Question: I'm using OpenCV 2.9 c++, found a contour in an image with 'findContours' and its bounding box:

The next step would be to get all contour points, which are stored in a 'vector<Point>', between S and E and likewise on the opposite edge (where the Contour arrow is pointing at). I've no clue how to extract those points, would be nice if you could help me out here.
Thanks in advance!
Points S and E are not priorly given, they are points of the contour intersecting the bounding box.
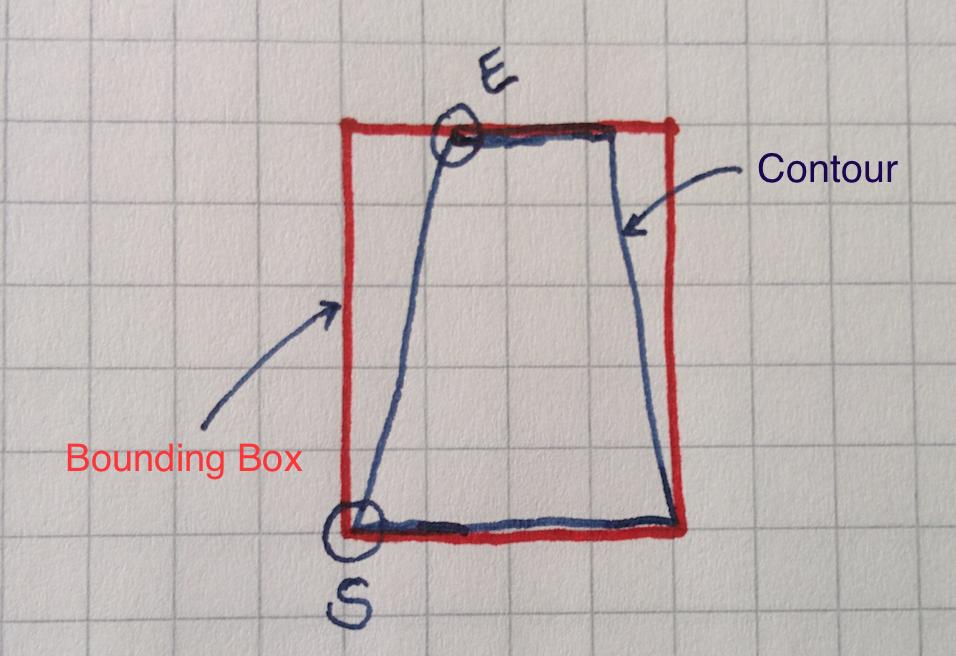
Answer: Here is a method that works for synthetical data, but probably not for real contours. The problem there will be to find the corners, I just don't get the right way, although I thin I should know how to do it. The idea is to find some kind of "local extrema" which describe corners compared to their neighbors.
As I said, there must be something wrong, but I don't get it at the moment...
I generate this input:

use findContours and extract "extrema" (which only worked for my synthetical data):

after that, find correspondences between extrema and bounding box corners, and sort all contour points in between to bounding box segments:

maybe you can use some parts of that code and maybe the whole, if someone explains how to measure the corners/extrema in the contour correctly... the code isnt any optimized, many modulo operations etc... no encapsulation...
'''
int main()
{
cv::Mat input;
input = cv::Mat::zeros(512,512,CV_8UC1);
// generate something similar to the question:
cv::Point2f topLeft = 2*cv::Point2f(100,50);
cv::Point2f topRight = 2*cv::Point2f(180,55);
cv::Point2f bottomLeft = 2*cv::Point2f(50,150);
cv::Point2f bottomRight = 2*cv::Point2f(200,145);
int lineWidth = 1;
cv::line(input, topLeft, topRight, cv::Scalar(255),lineWidth);
cv::line(input, topRight, bottomRight, cv::Scalar(255),lineWidth);
cv::line(input, bottomRight, bottomLeft, cv::Scalar(255),lineWidth);
cv::line(input, bottomLeft, topLeft, cv::Scalar(255),lineWidth);
cv::Mat colored;
cv::cvtColor(input,colored, CV_GRAY2BGR);
std::vector<std::vector<cv::Point> > contours;
cv::findContours(input,contours,CV_RETR_EXTERNAL,CV_CHAIN_APPROX_NONE);
if(contours.size() == 0) return 0;
std::vector<cv::Point> relevantContour = contours[0];
cv::Rect bb = cv::boundingRect(relevantContour);
// display bb
//cv::rectangle(colored, bb, cv::Scalar(0,0,255));
// you can encapusalte that easily!
// first "derivative" of conour
std::vector<cv::Point2f> contourDifferences;
std::vector<cv::Point> contourDifferencesPoints;
for(unsigned int i=0; i<relevantContour.size(); ++i)
{
contourDifferences.push_back(relevantContour[i] - relevantContour[(i+2)%relevantContour.size()]);
contourDifferencesPoints.push_back(relevantContour[(i+1)%relevantContour.size()]);
}
// second "derivative"
std::vector<cv::Point2f> contourDifferences2;
std::vector<cv::Point> contourDifferences2Points;
for(unsigned int i=0; i<contourDifferences.size(); ++i)
{
contourDifferences2.push_back(contourDifferences[i] - contourDifferences[(i+2)%contourDifferences.size()]);
contourDifferences2Points.push_back(contourDifferencesPoints[(i+1)%contourDifferencesPoints.size()]);
}
// local optima:
std::vector<cv::Point> localOptima;
float delta = 0.0f; // add some delta to overcome noise?!? not necessary for my example, but maybe good for real contours...
for(unsigned int i=0; i<contourDifferences2.size(); ++i)
{
int cIdx = (i+1)%contourDifferences2.size();
if(cv::norm(contourDifferences2[cIdx]) - delta > cv::norm(contourDifferences2[i])
&& cv::norm(contourDifferences2[cIdx]) - delta > cv::norm(contourDifferences2[(i+2)%contourDifferences2.size()]))
{
std::cout << cv::norm(contourDifferences2[cIdx]) << std::endl;
cv::circle(colored, contourDifferences2Points[cIdx], 5, cv::Scalar(0,255,0));
localOptima.push_back(contourDifferences2Points[cIdx]);
}
}
// this should be 4 local optima in your setting if everything works fine.
std::cout << "number of local Optima: " << localOptima.size() << std::endl;
// these are the 4 bounding box corners.
std::vector<cv::Point> cornersBB;
cornersBB.push_back(cv::Point(bb.x, bb.y));
cornersBB.push_back(cv::Point(bb.x+bb.width, bb.y));
cornersBB.push_back(cv::Point(bb.x+bb.width, bb.y+bb.height));
cornersBB.push_back(cv::Point(bb.x, bb.y+bb.height));
std::vector<int> matchingBB2Contour(cornersBB.size(), -1);
//std::vector<int> matchingContour2BB(localOptima.size(), -1);
for(unsigned int i=0; i<cornersBB.size(); ++i)
{
float bestDist = FLT_MAX;
for(unsigned int j=0; j<localOptima.size(); ++j)
{
float cDist = cv::norm(cornersBB[i] - localOptima[j]);
if(cDist < bestDist)
{
bestDist = cDist;
matchingBB2Contour[i] = j;
}
}
}
// todo: compute the best matching from contour optima to bounding box corners too and compare them.
float contourOrientation = cv::contourArea(relevantContour, true); // negative = counter-clockwise
std::cout << contourOrientation << std::endl;
// now visualize the result:
for(unsigned int i=0; i<cornersBB.size(); ++i)
{
cv::Scalar segmentColor(i*100, 255-(i*100), (i==3)?255:0);
// color the bounding box segment too
cv::line(colored, cornersBB[i], cornersBB[(i+1) % cornersBB.size()], segmentColor, 1);
cv::Point startPoint = localOptima[matchingBB2Contour[i]];
cv::Point endPoint = localOptima[matchingBB2Contour[(i+1)%matchingBB2Contour.size()] % localOptima.size()];
int startIndex = -1;
int endIndex = -1;
for(unsigned int j=0; j<relevantContour.size(); ++j)
{
if(startPoint == relevantContour[j])
{
startIndex = j;
}
if(endPoint == relevantContour[j])
{
endIndex = j;
}
}
// swap start and end if orientation is negative = contour is counter clockwise
if(contourOrientation < 0)
{
int tmp = startIndex;
startIndex = endIndex;
endIndex = tmp;
}
std::cout << "start index: " << startIndex << std::endl;
std::cout << "end index: " << endIndex << std::endl;
//while(relevantContour[startIndex%relevantContour.size()] != endPoint)
while(startIndex % relevantContour.size() != endIndex)
{
cv::circle(colored, relevantContour[startIndex%relevantContour.size()], 1, segmentColor);
startIndex++;
}
}
// show bb-to-contour correspondences:
/*
for(unsigned int i=0; i<matchingBB2Contour.size(); ++i)
{
cv::line(colored, localOptima[matchingBB2Contour[i]], cornersBB[i], cv::Scalar(0,0,255),2);
}
*/
cv::imshow("colored", colored);
cv::waitKey(0);
return 0;
}
'''